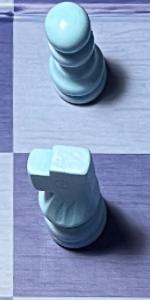
Label: Knight_White